Question: I would like know if there are any tools/commands in MATLAB or any other software that helps to cut the dendrogram (where points represent states) at a certain height and represent it in a geographical map like the one in the below images.

Could you please let me know if there is any better way to do it
Thank you.
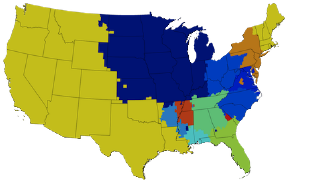
Answer: You can draw polar dendrogram (as on your example) with File Exchange submission - <URL>.
To apply threshold to distance between nodes and get the cluster data you can use <URL> function.
Then you can use <URL>.